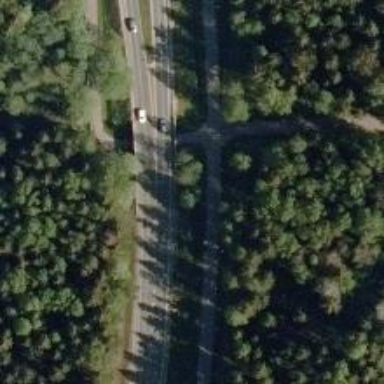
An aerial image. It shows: Asphalt cycleway.